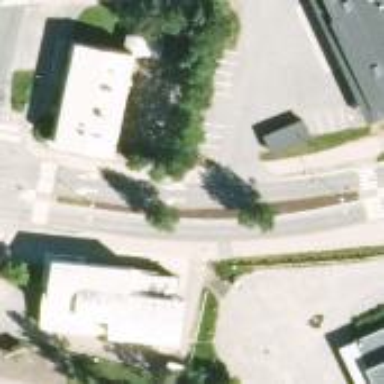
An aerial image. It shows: Tertiary road with asphalt surface.